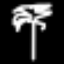
Label: palm tree